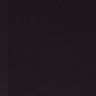
Metastatic tissue present: no